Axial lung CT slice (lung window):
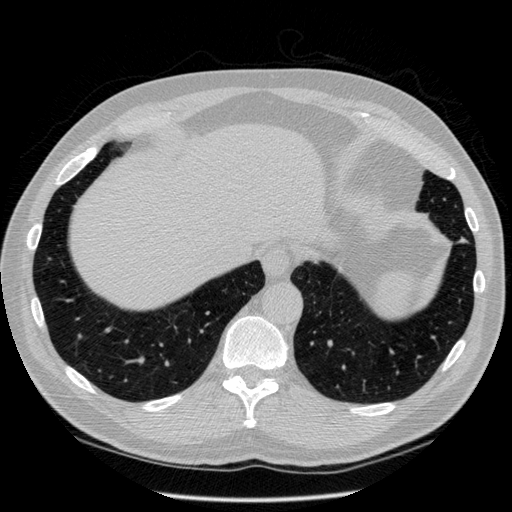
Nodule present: no